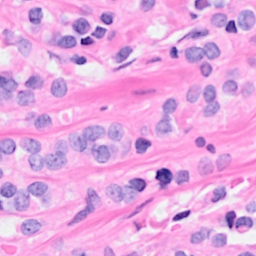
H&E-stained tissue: Breast